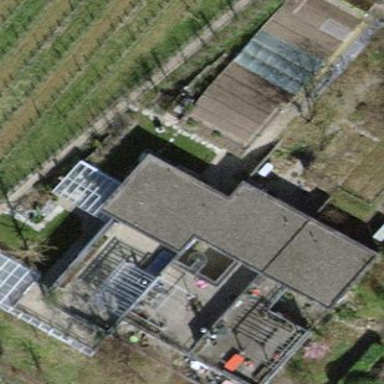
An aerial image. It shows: Building with flat roof.